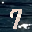
Label: 7